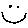
Label: smiley face